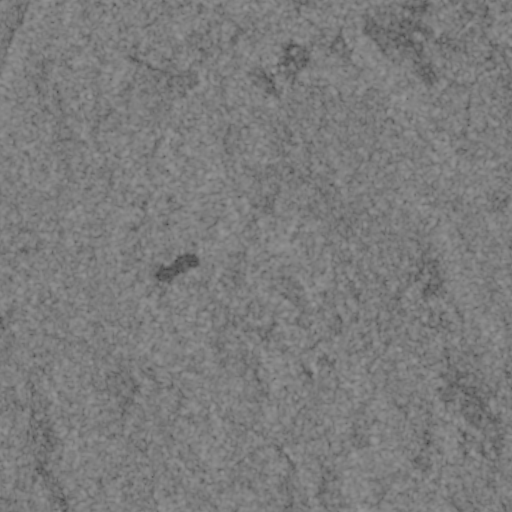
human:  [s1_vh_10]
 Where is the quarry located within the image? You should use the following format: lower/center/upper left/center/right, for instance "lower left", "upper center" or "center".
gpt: The quarry is located in the upper right of the image.
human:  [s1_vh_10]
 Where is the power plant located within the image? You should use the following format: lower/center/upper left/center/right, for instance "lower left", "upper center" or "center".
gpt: There is no power plant in the image.

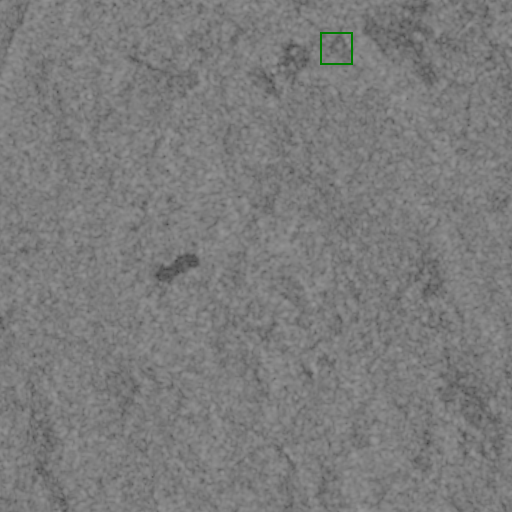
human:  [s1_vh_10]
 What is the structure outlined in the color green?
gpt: The structure outlined in green is a quarry.
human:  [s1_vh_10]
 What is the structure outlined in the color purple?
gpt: There is no purple outline.